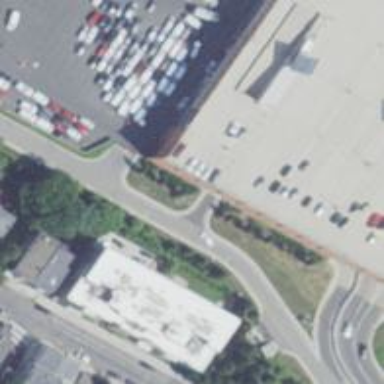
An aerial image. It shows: Car rental facility.